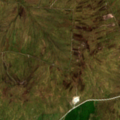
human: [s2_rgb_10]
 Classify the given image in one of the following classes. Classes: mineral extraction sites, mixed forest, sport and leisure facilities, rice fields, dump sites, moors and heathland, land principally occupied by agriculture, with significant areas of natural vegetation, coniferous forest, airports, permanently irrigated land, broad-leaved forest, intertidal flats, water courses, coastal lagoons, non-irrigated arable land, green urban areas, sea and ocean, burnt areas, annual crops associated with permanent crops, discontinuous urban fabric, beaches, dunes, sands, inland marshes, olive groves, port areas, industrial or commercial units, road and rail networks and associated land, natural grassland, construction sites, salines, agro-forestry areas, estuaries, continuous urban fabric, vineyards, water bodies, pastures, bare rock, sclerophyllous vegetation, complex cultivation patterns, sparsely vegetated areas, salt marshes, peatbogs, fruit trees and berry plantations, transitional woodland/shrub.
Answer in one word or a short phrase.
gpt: coniferous forest, natural grassland, peatbogs